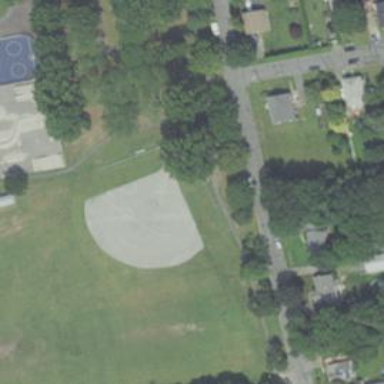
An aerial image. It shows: Baseball pitch for leisure and sports activities.